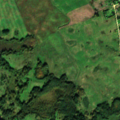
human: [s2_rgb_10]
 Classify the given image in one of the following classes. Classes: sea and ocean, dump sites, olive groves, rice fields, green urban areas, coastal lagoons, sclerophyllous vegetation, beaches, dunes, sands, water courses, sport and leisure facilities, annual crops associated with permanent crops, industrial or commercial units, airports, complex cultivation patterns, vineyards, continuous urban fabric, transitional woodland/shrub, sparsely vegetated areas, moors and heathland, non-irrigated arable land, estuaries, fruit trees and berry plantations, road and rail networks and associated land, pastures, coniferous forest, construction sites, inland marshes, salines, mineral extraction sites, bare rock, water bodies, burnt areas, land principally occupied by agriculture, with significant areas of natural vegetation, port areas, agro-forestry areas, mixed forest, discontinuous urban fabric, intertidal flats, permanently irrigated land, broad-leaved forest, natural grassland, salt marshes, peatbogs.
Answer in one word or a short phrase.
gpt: non-irrigated arable land, complex cultivation patterns, land principally occupied by agriculture, with significant areas of natural vegetation, transitional woodland/shrub